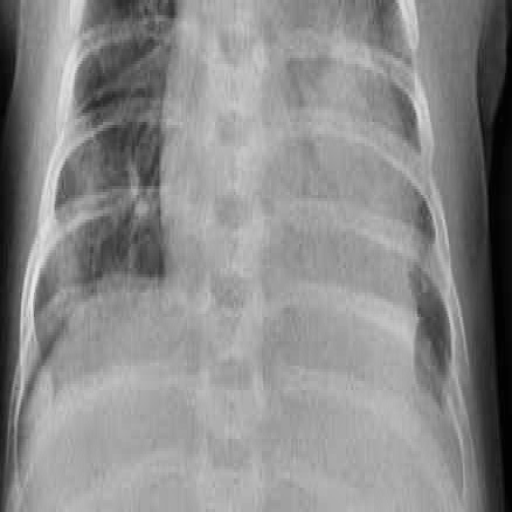
Finding: PNEUMONIA